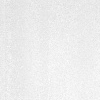
Atmospheric dust classification: dusty